Interaction volume radius: 5 \u00c5
Interaction volume height: 10 \u00c5
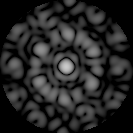
Disorder parameter: 0.5854